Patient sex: M
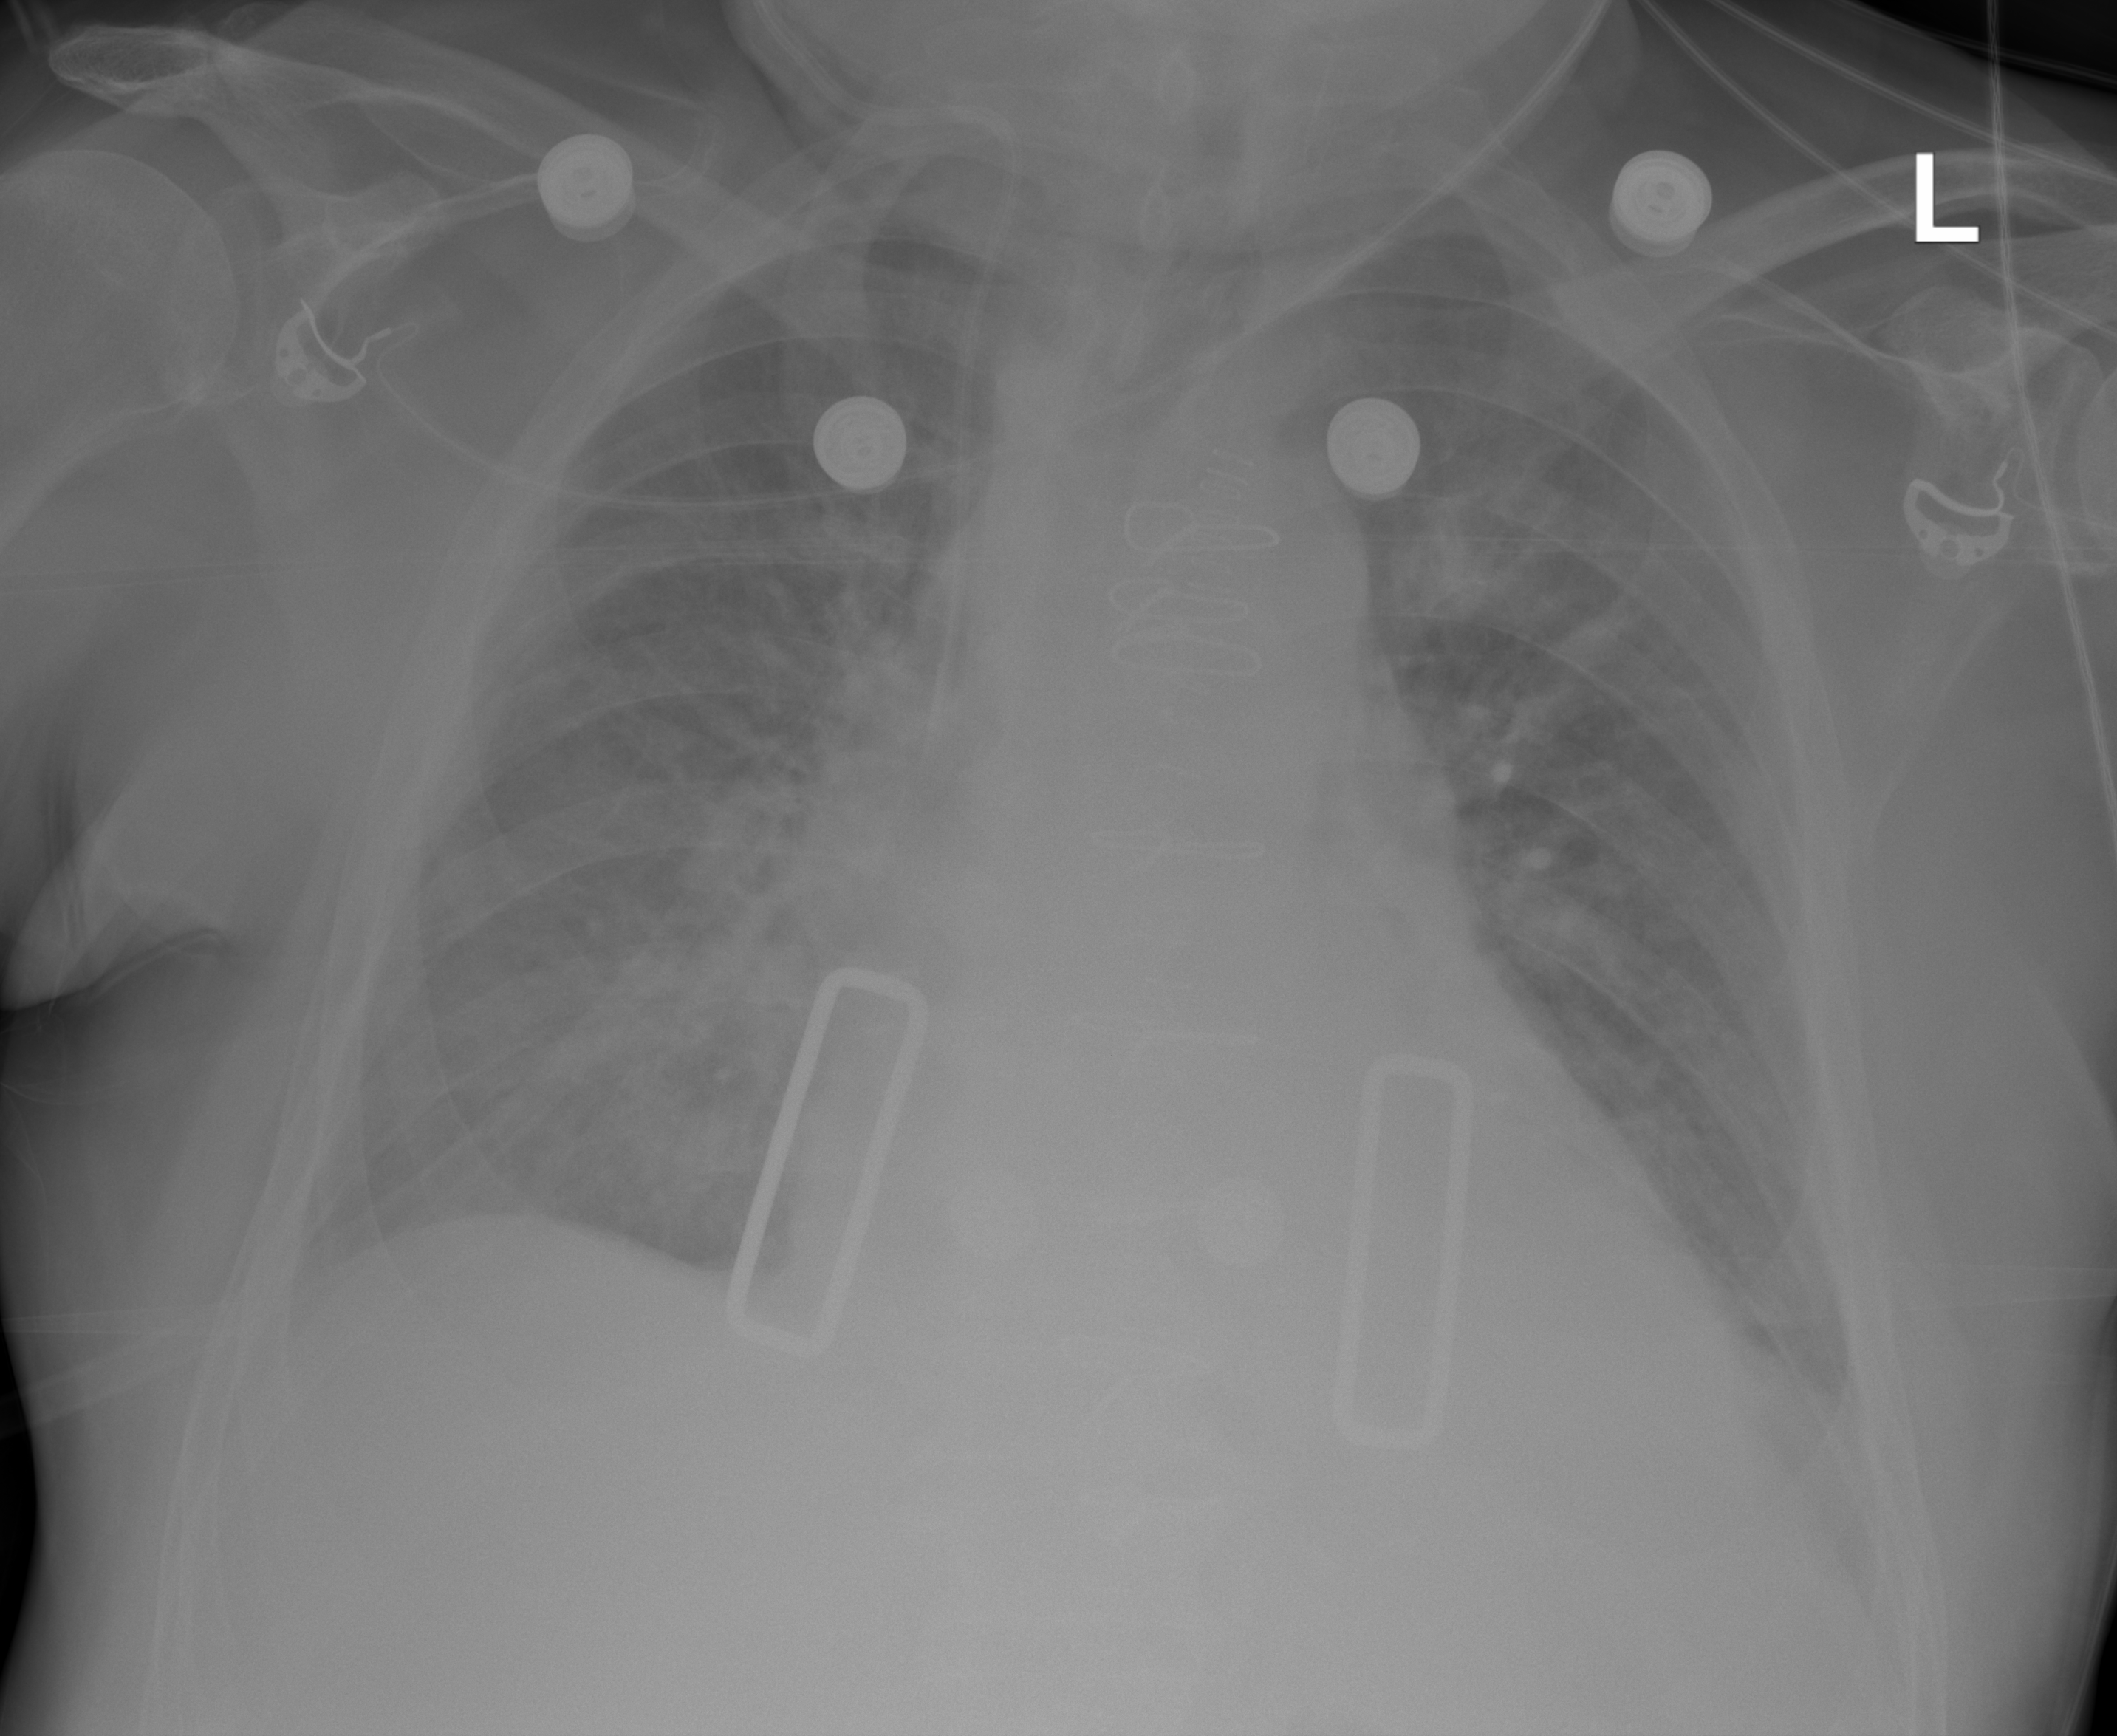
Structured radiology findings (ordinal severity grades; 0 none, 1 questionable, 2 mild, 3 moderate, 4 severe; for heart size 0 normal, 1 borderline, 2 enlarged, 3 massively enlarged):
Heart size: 1
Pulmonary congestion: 2
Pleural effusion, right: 0
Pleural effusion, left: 0
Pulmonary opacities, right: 2
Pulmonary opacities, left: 2
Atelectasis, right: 0
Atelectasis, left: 0